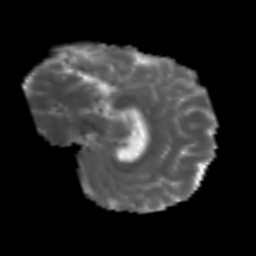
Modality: MD
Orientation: sagittal
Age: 66
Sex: male
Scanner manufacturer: siemens
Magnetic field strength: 3 T
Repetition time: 5.6 s
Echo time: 0.082 s